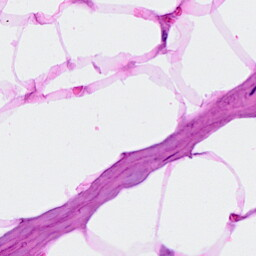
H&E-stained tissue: Breast